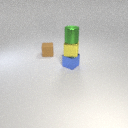
small brown rubber cube behind small blue metal cube